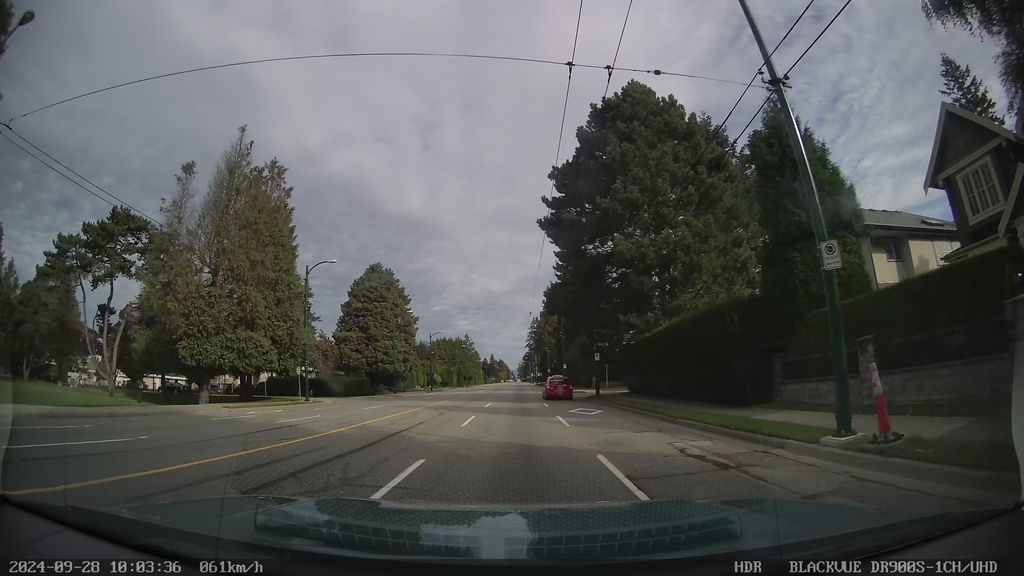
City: vancouver